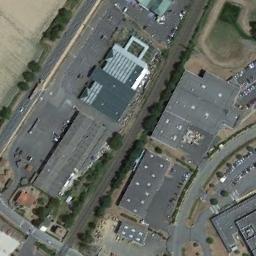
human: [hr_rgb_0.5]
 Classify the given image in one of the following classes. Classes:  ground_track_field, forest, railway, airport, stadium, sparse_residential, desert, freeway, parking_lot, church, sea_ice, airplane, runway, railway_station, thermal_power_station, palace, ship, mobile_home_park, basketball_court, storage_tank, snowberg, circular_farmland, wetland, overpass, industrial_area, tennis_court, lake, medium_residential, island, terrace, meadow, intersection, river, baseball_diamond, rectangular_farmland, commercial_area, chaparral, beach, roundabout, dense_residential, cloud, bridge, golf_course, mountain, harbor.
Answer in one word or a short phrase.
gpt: industrial_area